Platform: macOS
Application: Chrome
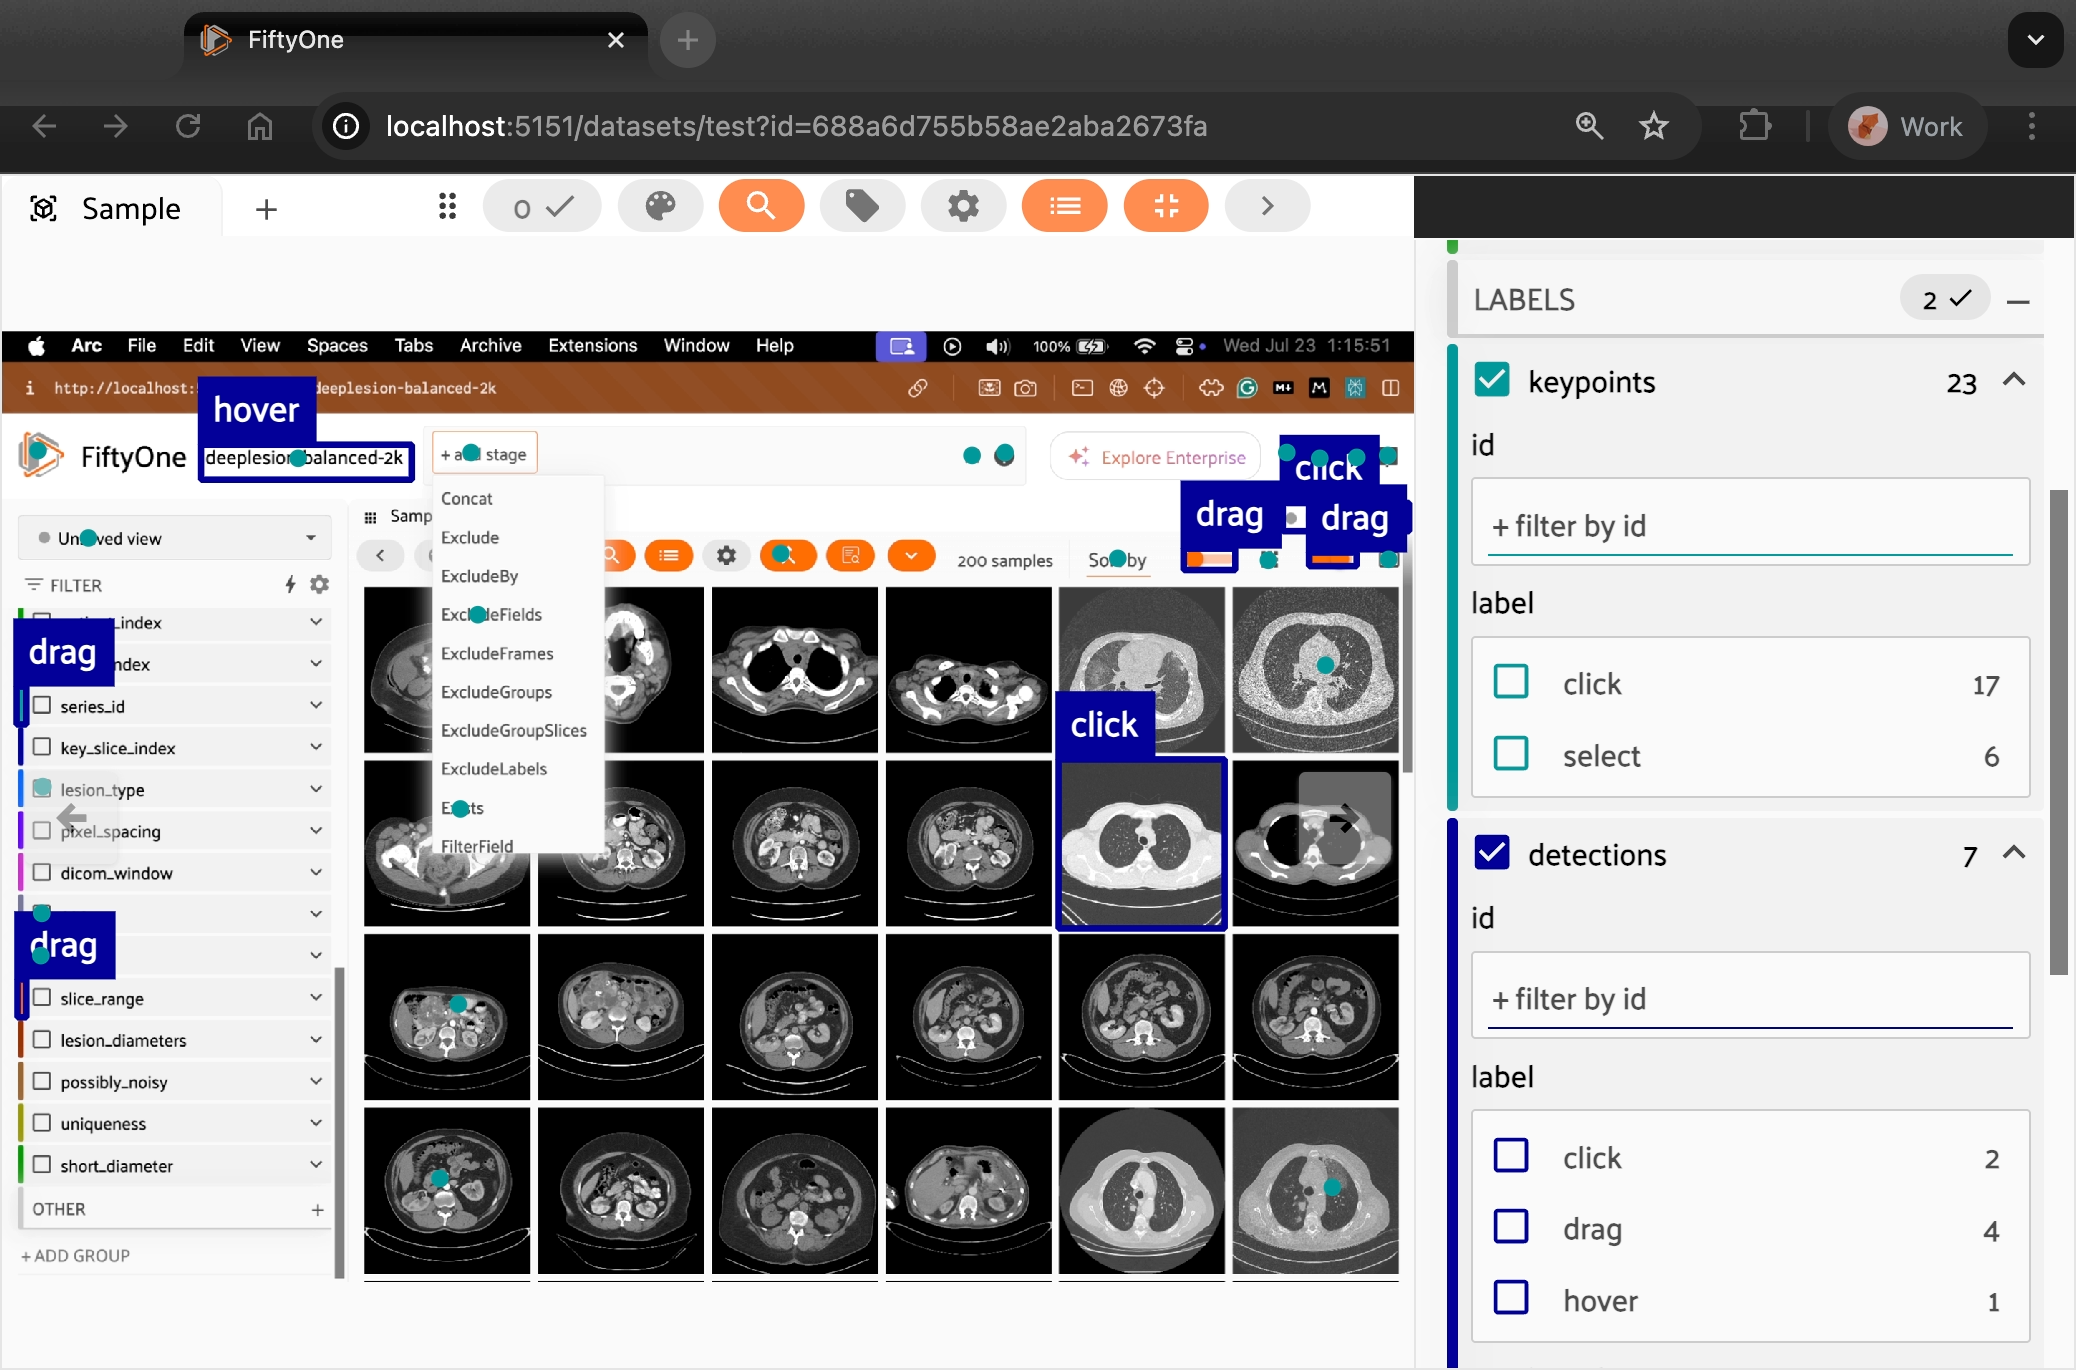
task_description: Exit full screen mode
action_type: click
element_info: Icon
steps_since_start: 1

task_description: Hide the sidebar from the modal
action_type: click
element_info: Icon
steps_since_start: 1

task_description: Where can I find the number of type keypoint labels on this sample?
action_type: hover
element_info: Text
steps_since_start: 1

task_description: Where can I find the number of click keypoint labels on this sample?
action_type: hover
element_info: Text
steps_since_start: 1

task_description: Where can I find the number of select keypoint labels on this sample?
action_type: hover
element_info: Text
steps_since_start: 1

task_description: Where can I find the number of detections on this sample?
action_type: hover
element_info: Text
steps_since_start: 1

task_description: Scroll up on the sample modal sidebar
action_type: click
element_info: Slider
steps_since_start: 1

task_description: Scroll to the top of the sample modal sidebar
action_type: click
element_info: Slider
steps_since_start: 1

task_description: Where can I find the number of click detection labels on this sample?
action_type: hover
element_info: Text
steps_since_start: 1

task_description: Where can I find the number of drag detection labels on this sample?
action_type: hover
element_info: Text
steps_since_start: 1

task_description: Where can I find the number of hover detection labels on this sample?
action_type: hover
element_info: Text
steps_since_start: 1

action_type: click
steps_since_start: 1

task_description: Scroll to the bottom of the sample modal sidebar
action_type: click
element_info: Slider
steps_since_start: 1